Question:
When I enter the same code in a python IDE instead of the notebook it causes an error as expected.
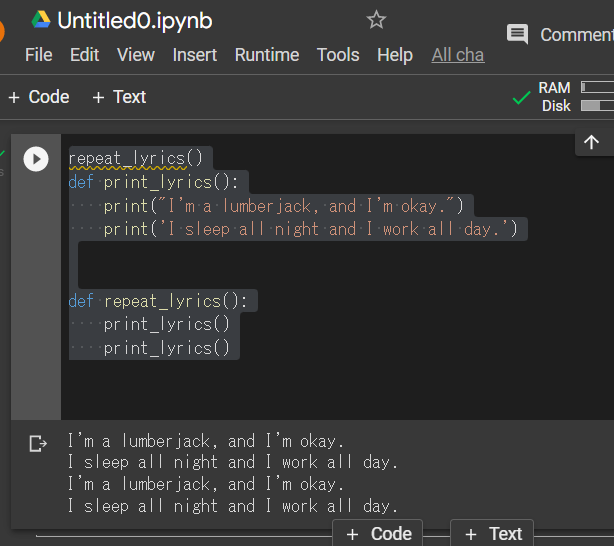
Answer: The first thing that I could think of is you ran the cell earlier.
From how I understand Google Colab, if you run the cell it stores that function/ 'remembers it' so if you re-run the cell it won't give an error.
Same reason why running a cell that changes data can only work once.
But I might be wrong.
As long as your code works I wouldn't worry too much about it. You can always place the function in a new cell above the one where you call the function. I would mainly do this because it looks better.